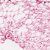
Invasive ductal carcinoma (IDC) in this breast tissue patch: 0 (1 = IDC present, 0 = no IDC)